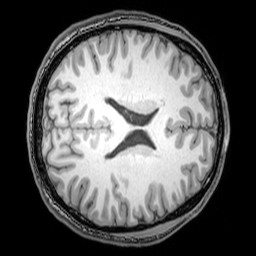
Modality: T1w
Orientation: axial
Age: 24
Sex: male
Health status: healthy
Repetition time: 0.081 s
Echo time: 0.037 s